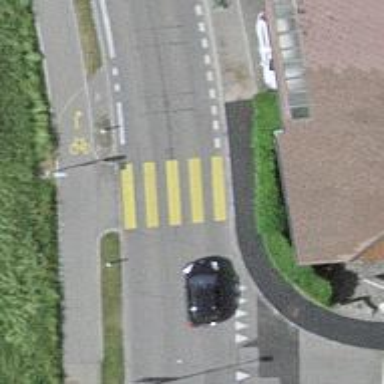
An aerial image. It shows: Marked crossing with zebra stripes on the road.